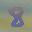
Label: 8